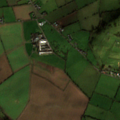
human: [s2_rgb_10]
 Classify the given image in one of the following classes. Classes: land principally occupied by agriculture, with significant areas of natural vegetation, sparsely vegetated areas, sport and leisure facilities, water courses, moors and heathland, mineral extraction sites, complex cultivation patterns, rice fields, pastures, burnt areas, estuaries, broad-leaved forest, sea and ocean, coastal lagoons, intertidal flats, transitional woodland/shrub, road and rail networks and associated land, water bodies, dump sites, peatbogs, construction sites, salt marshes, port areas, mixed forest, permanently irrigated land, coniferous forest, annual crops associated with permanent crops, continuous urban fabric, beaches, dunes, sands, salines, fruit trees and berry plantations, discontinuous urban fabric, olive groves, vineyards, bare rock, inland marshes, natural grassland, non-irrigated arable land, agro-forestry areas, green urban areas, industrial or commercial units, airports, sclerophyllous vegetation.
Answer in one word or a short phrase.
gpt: non-irrigated arable land, pastures, peatbogs